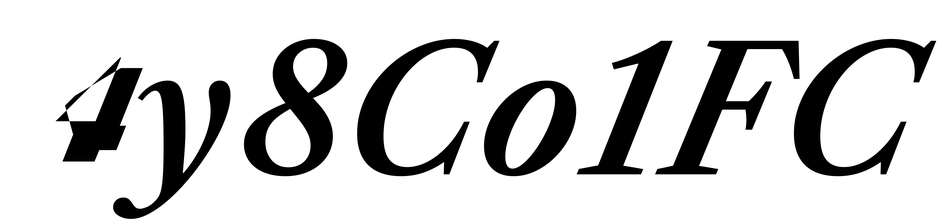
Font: LibreCaslonText-Italic_SemiBold_Italic